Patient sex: M
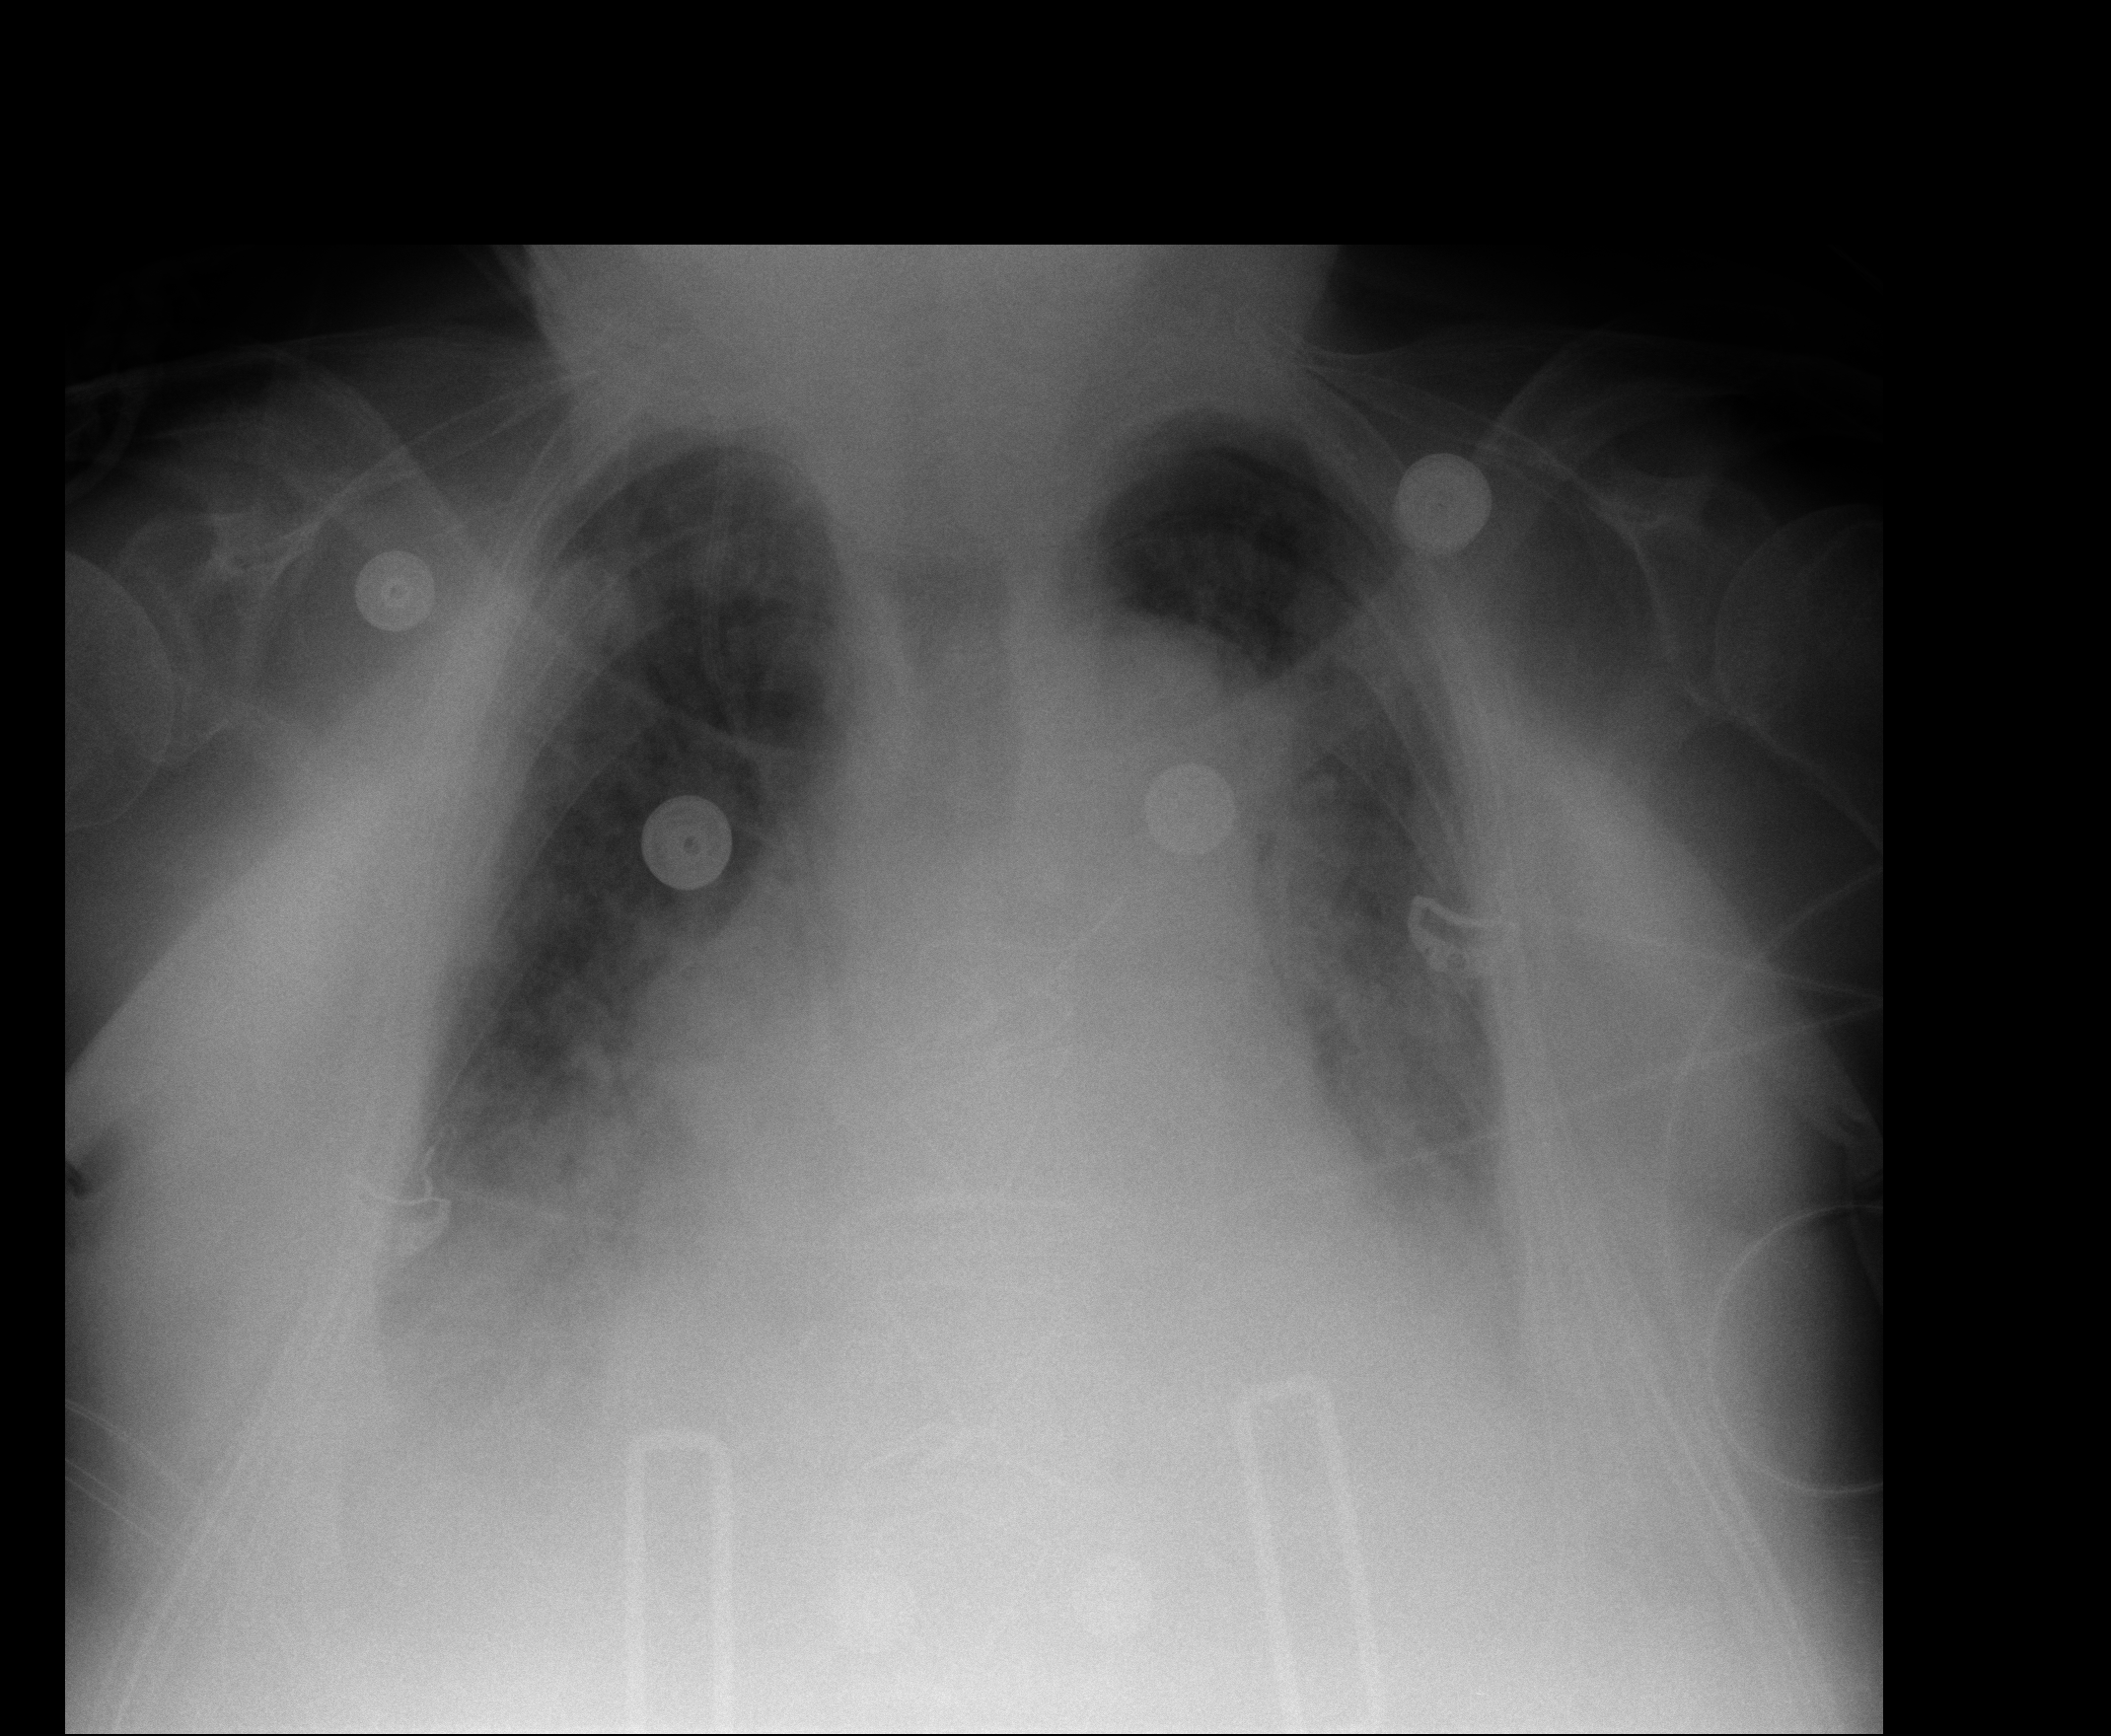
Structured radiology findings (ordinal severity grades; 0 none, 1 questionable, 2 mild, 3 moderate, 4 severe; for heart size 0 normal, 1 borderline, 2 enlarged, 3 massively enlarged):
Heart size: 2
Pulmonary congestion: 3
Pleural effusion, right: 2
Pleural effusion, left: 2
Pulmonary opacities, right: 2
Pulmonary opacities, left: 2
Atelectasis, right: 2
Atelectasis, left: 2